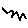
Label: zigzag